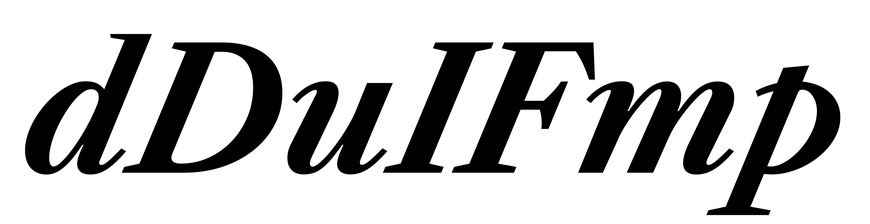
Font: LibreCaslonText-Italic_Bold_Italic